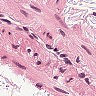
Metastatic tissue present: no